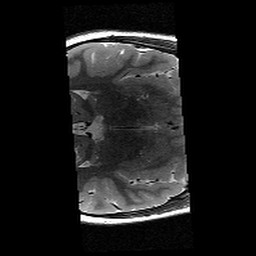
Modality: T2w
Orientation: axial
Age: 10
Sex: female
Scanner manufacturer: siemens
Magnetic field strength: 3 T
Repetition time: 9.23 s
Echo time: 0.067 s